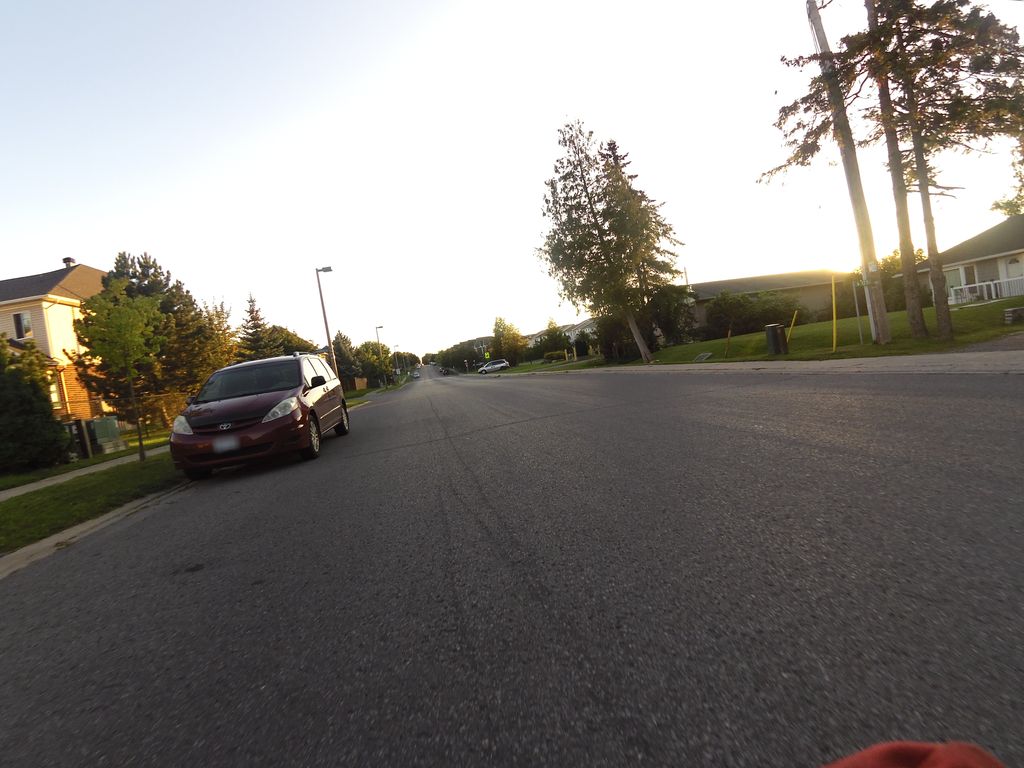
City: ottawa-gatineau